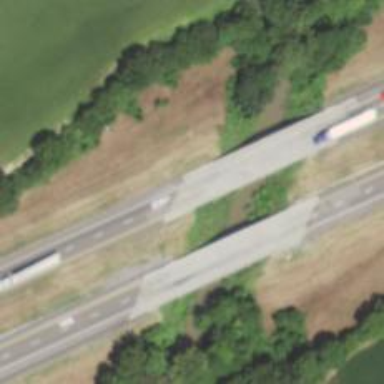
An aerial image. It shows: Beam bridge on motorway.